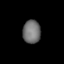
Tissue: lung
Cell type: Fibroblasts
Senescence score: 0.6041
Nuclear area (px): 405
Mean DAPI intensity: 113.501